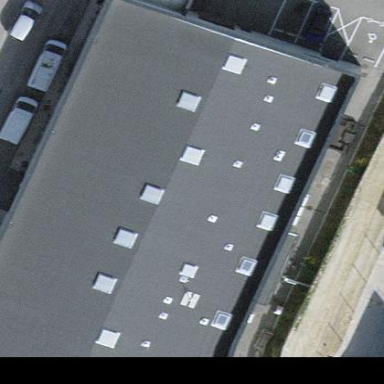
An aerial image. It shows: Commercial building.